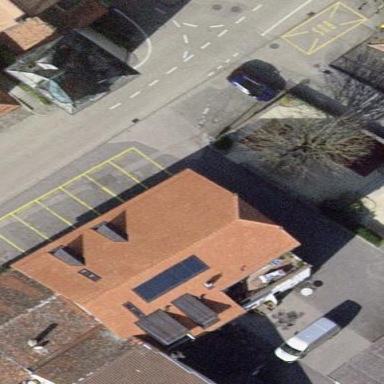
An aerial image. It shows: Building that houses restaurant.